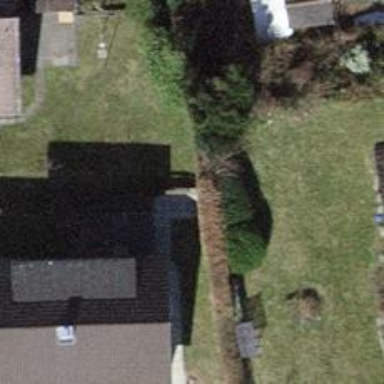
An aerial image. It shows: Hedge acting as barrier.